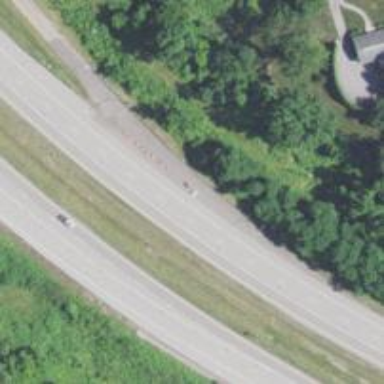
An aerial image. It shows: Rest area on the road.